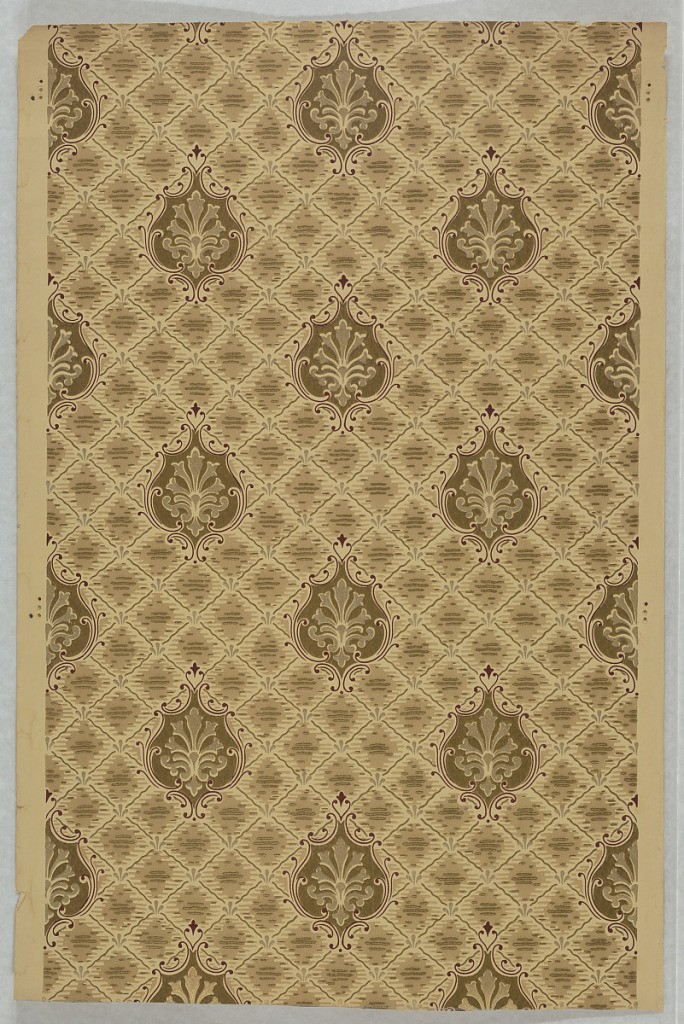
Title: Sidewall
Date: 1905–1915
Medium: Machine-printed paper
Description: Floral medallion, widely spaced. Printed on diamond grid background having quilted or tufted effect. Printed in brown and metallic gold on tan ground.